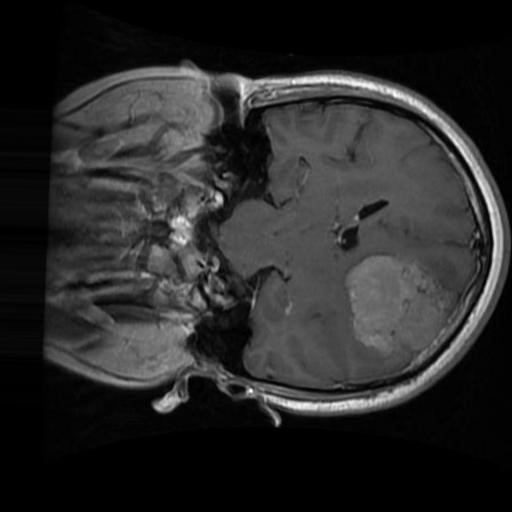
Label: brain_menin